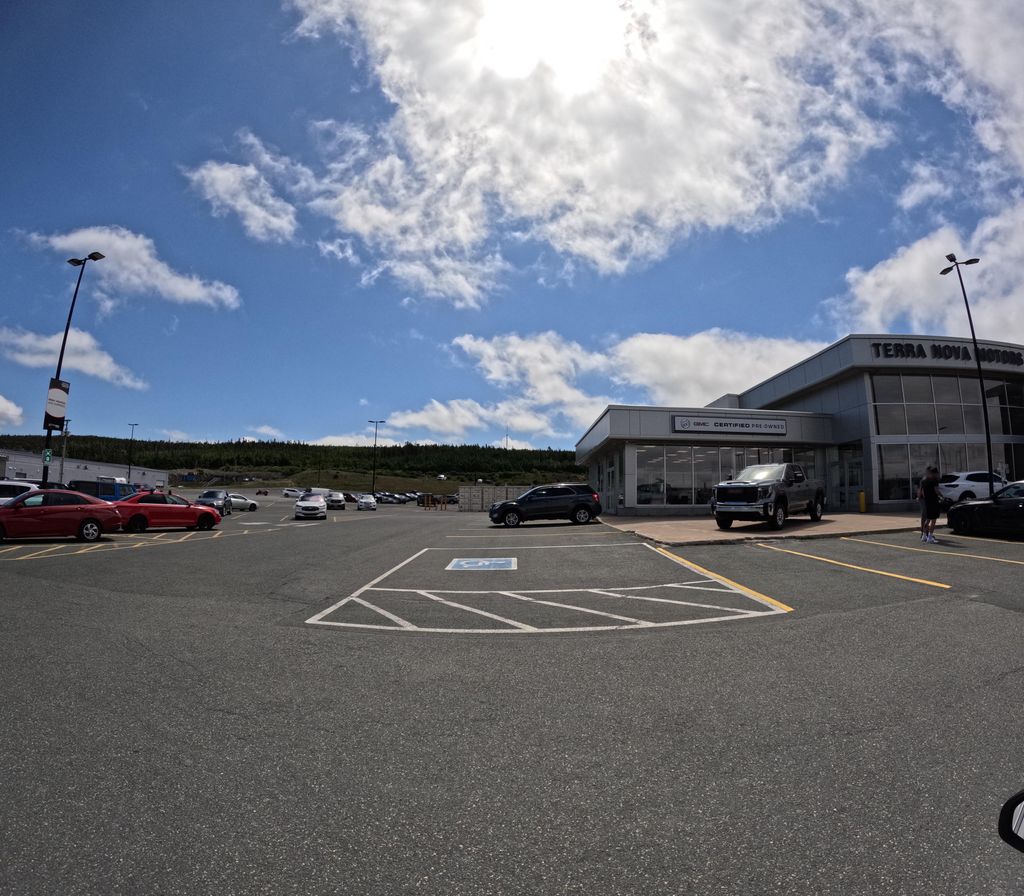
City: st_johns